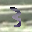
Label: 3